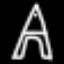
Label: The Eiffel Tower